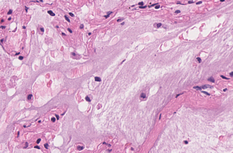
Tumor epithelial tissue: no
Tumor-associated stroma tissue: no
Normal tissue: yes